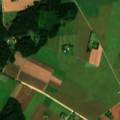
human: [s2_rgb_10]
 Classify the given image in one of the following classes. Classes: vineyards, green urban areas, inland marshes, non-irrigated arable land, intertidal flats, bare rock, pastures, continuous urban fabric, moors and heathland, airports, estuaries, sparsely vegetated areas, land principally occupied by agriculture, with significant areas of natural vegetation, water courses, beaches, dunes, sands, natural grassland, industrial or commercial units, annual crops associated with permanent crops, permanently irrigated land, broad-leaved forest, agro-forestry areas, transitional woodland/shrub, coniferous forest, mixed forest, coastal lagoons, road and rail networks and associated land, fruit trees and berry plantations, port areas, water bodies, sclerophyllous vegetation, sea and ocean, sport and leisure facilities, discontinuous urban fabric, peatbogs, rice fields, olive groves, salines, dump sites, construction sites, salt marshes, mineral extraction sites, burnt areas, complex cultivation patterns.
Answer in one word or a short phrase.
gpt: non-irrigated arable land, pastures, complex cultivation patterns, land principally occupied by agriculture, with significant areas of natural vegetation, broad-leaved forest